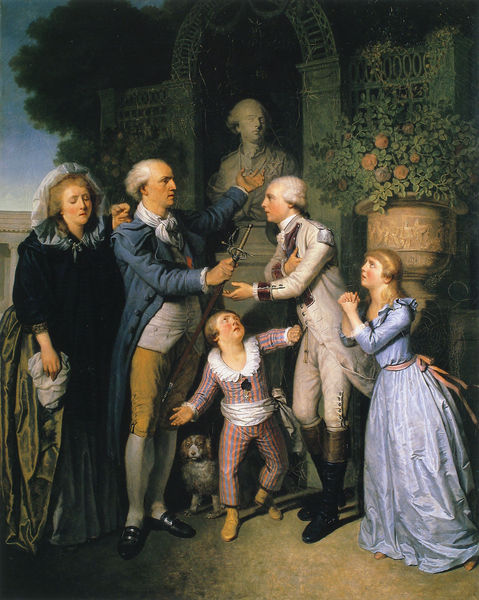
Titel: Der französische Patriotismus oder Der Aufbruch
Künstler: Pierre-Alexandre Wille
Institution: Blérancourt, Musée National de la Coopération Franco-Américaine
Schlagwörter: baum, blau, gemälde, himmel, mann, weiß, bäume, frauen, mädchen, blumen, frankreich, frau, kleid, männer, gürtel, hund, rose, rosen, wand, alte, trauer, familie, kind, mutter, rokkoko, tochter, vater, kinder, skulptur, statue, topf, schuhe, rundbogen, büste, gestreift, junge, jacket, knabe, abschied, denkmal, schwert, säbel, uniform, waffe, degen, stiefel, gebet, verzweiflung, grab, flehen, duell, schnallenschuhe, schwur, sohn, bitten, heirat, klage, firedhof, vverzweifelt, denlmal